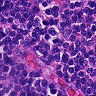
Metastatic tissue present: no